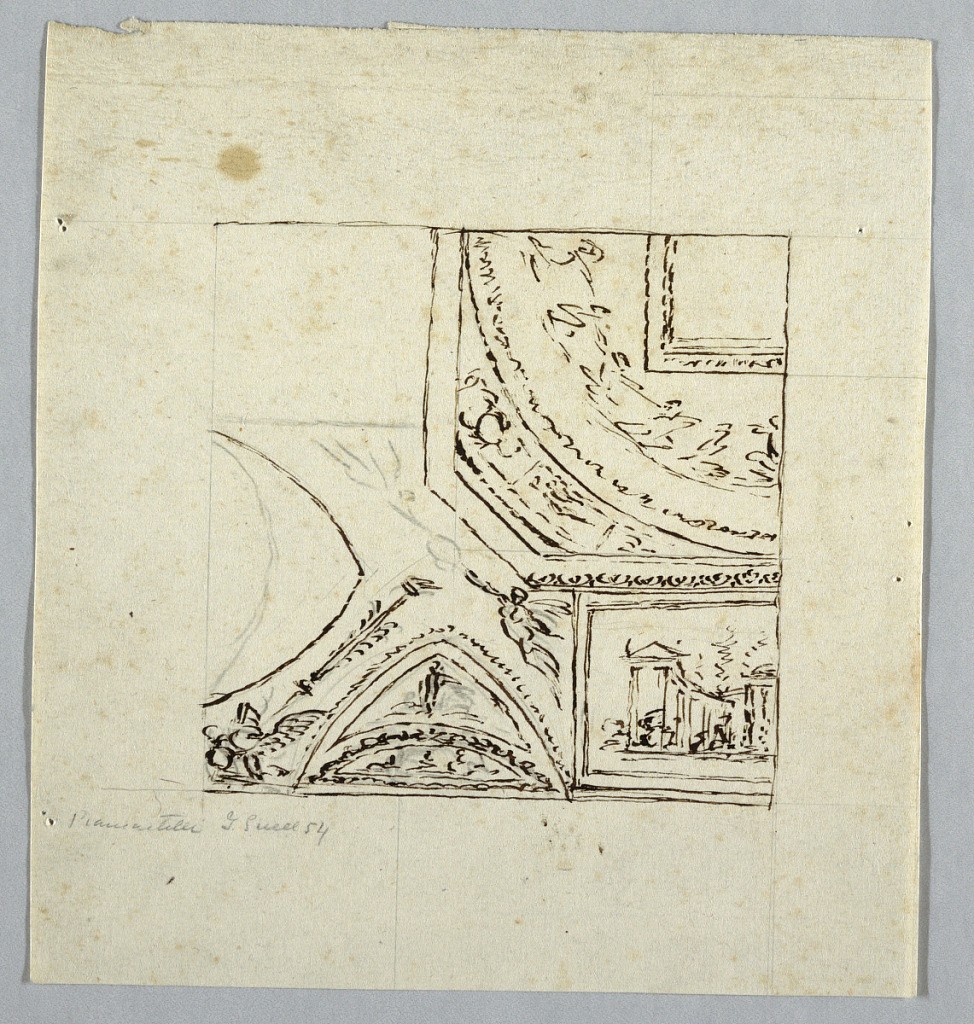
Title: Design for a Ceiling
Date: ca. 1800
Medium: Pen and brown ink (iron gall ink) and traces of graphite on off white laid paper
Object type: Drawing
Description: Corner of a ceiling decoration. In lower right corner, classical architecture. At upper right, part of a circle with zodiac signs.